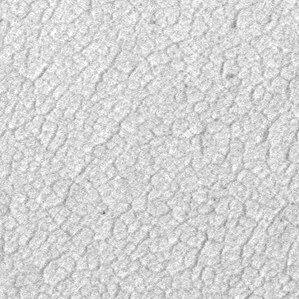
Label: frost